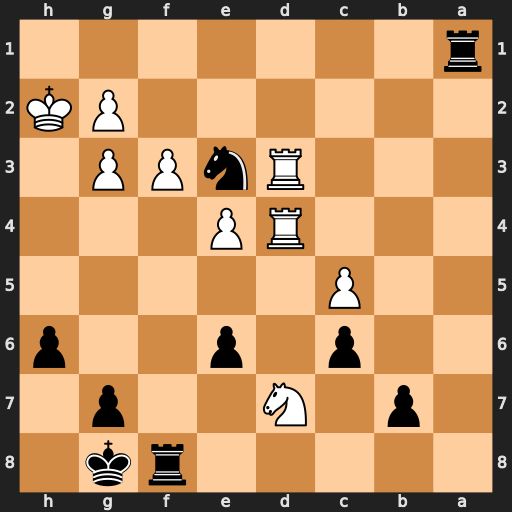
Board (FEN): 5rk1/1p1N2p1/2p1p2p/2P5/3RP3/3RnPP1/6PK/r7
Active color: b
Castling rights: -
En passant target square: -
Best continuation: Ng4+ fxg4 Rff1